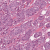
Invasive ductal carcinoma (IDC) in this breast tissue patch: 1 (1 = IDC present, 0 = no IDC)